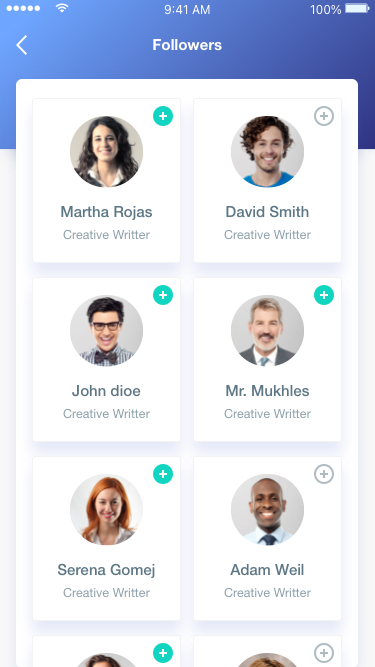
Text in this UI design:
Followers
Martha Rojas
Founder at Google
David Smith
Creative writter
Jhon dioe
Student
Mr. Mukhles
Director at Airbnb
Serena Gomej
Content writter
Adam Weil
Marketing manager
Rihana Joie
Creative writter
Kelly J. Joseph
CEO at Global Business
Mr. Mukhles
Director at Airbnb
Martha Rojas
Creative Writter
David Smith
Creative Writter
John dioe
Creative Writter
Mr. Mukhles
Creative Writter
Serena Gomej
Creative Writter
Adam Weil
Creative Writter